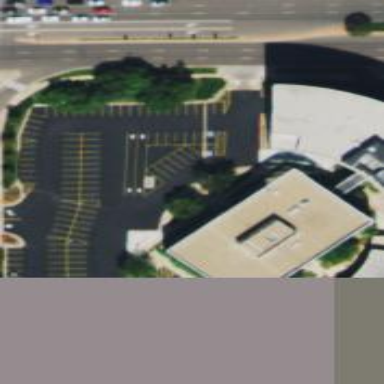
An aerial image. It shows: Office building.